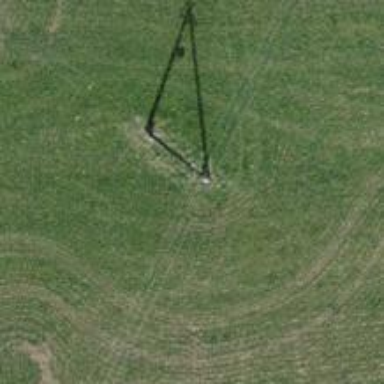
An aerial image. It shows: Power pole.